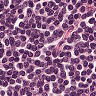
Metastatic tissue present: no